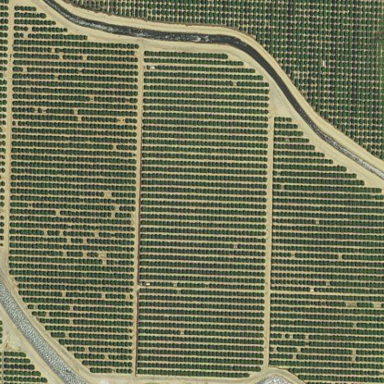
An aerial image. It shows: Orange orchard with rows of vibrant orange trees.